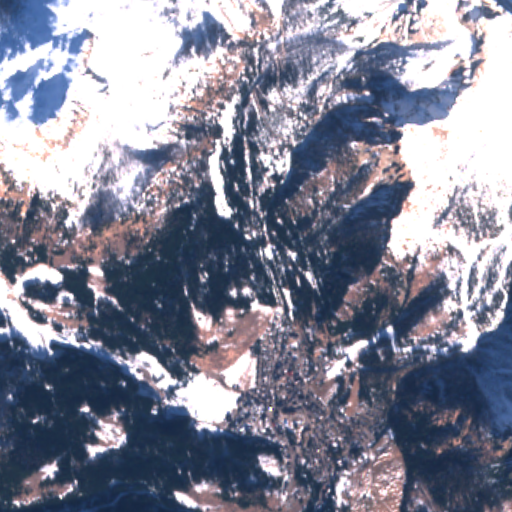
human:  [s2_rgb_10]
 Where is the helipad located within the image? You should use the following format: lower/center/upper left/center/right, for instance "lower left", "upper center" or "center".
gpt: The helipad is located in the lower center of the image.
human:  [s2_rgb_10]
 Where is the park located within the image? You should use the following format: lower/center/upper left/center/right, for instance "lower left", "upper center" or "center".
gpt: The park is located in the lower center of the image.
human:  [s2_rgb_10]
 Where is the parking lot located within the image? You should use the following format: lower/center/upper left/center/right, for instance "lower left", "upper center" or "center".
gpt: The parking lot is located in the lower left of the image.
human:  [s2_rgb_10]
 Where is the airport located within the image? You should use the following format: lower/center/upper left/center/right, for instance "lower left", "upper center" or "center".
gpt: There is no airport in the image.